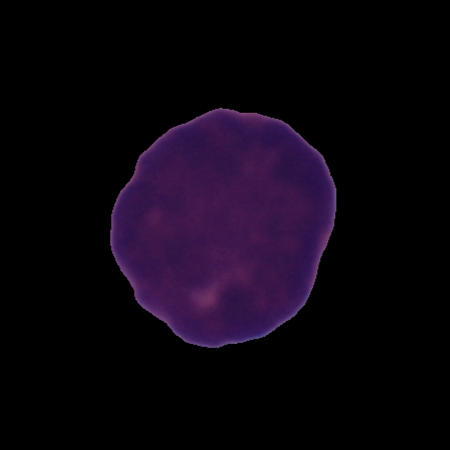
Label: cancer